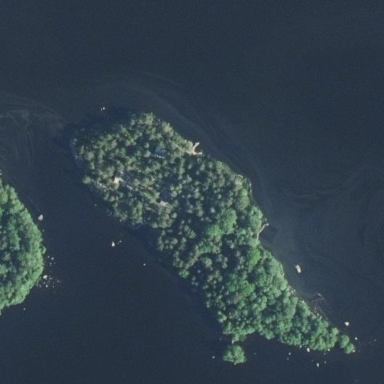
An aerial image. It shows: Islet.